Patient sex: M
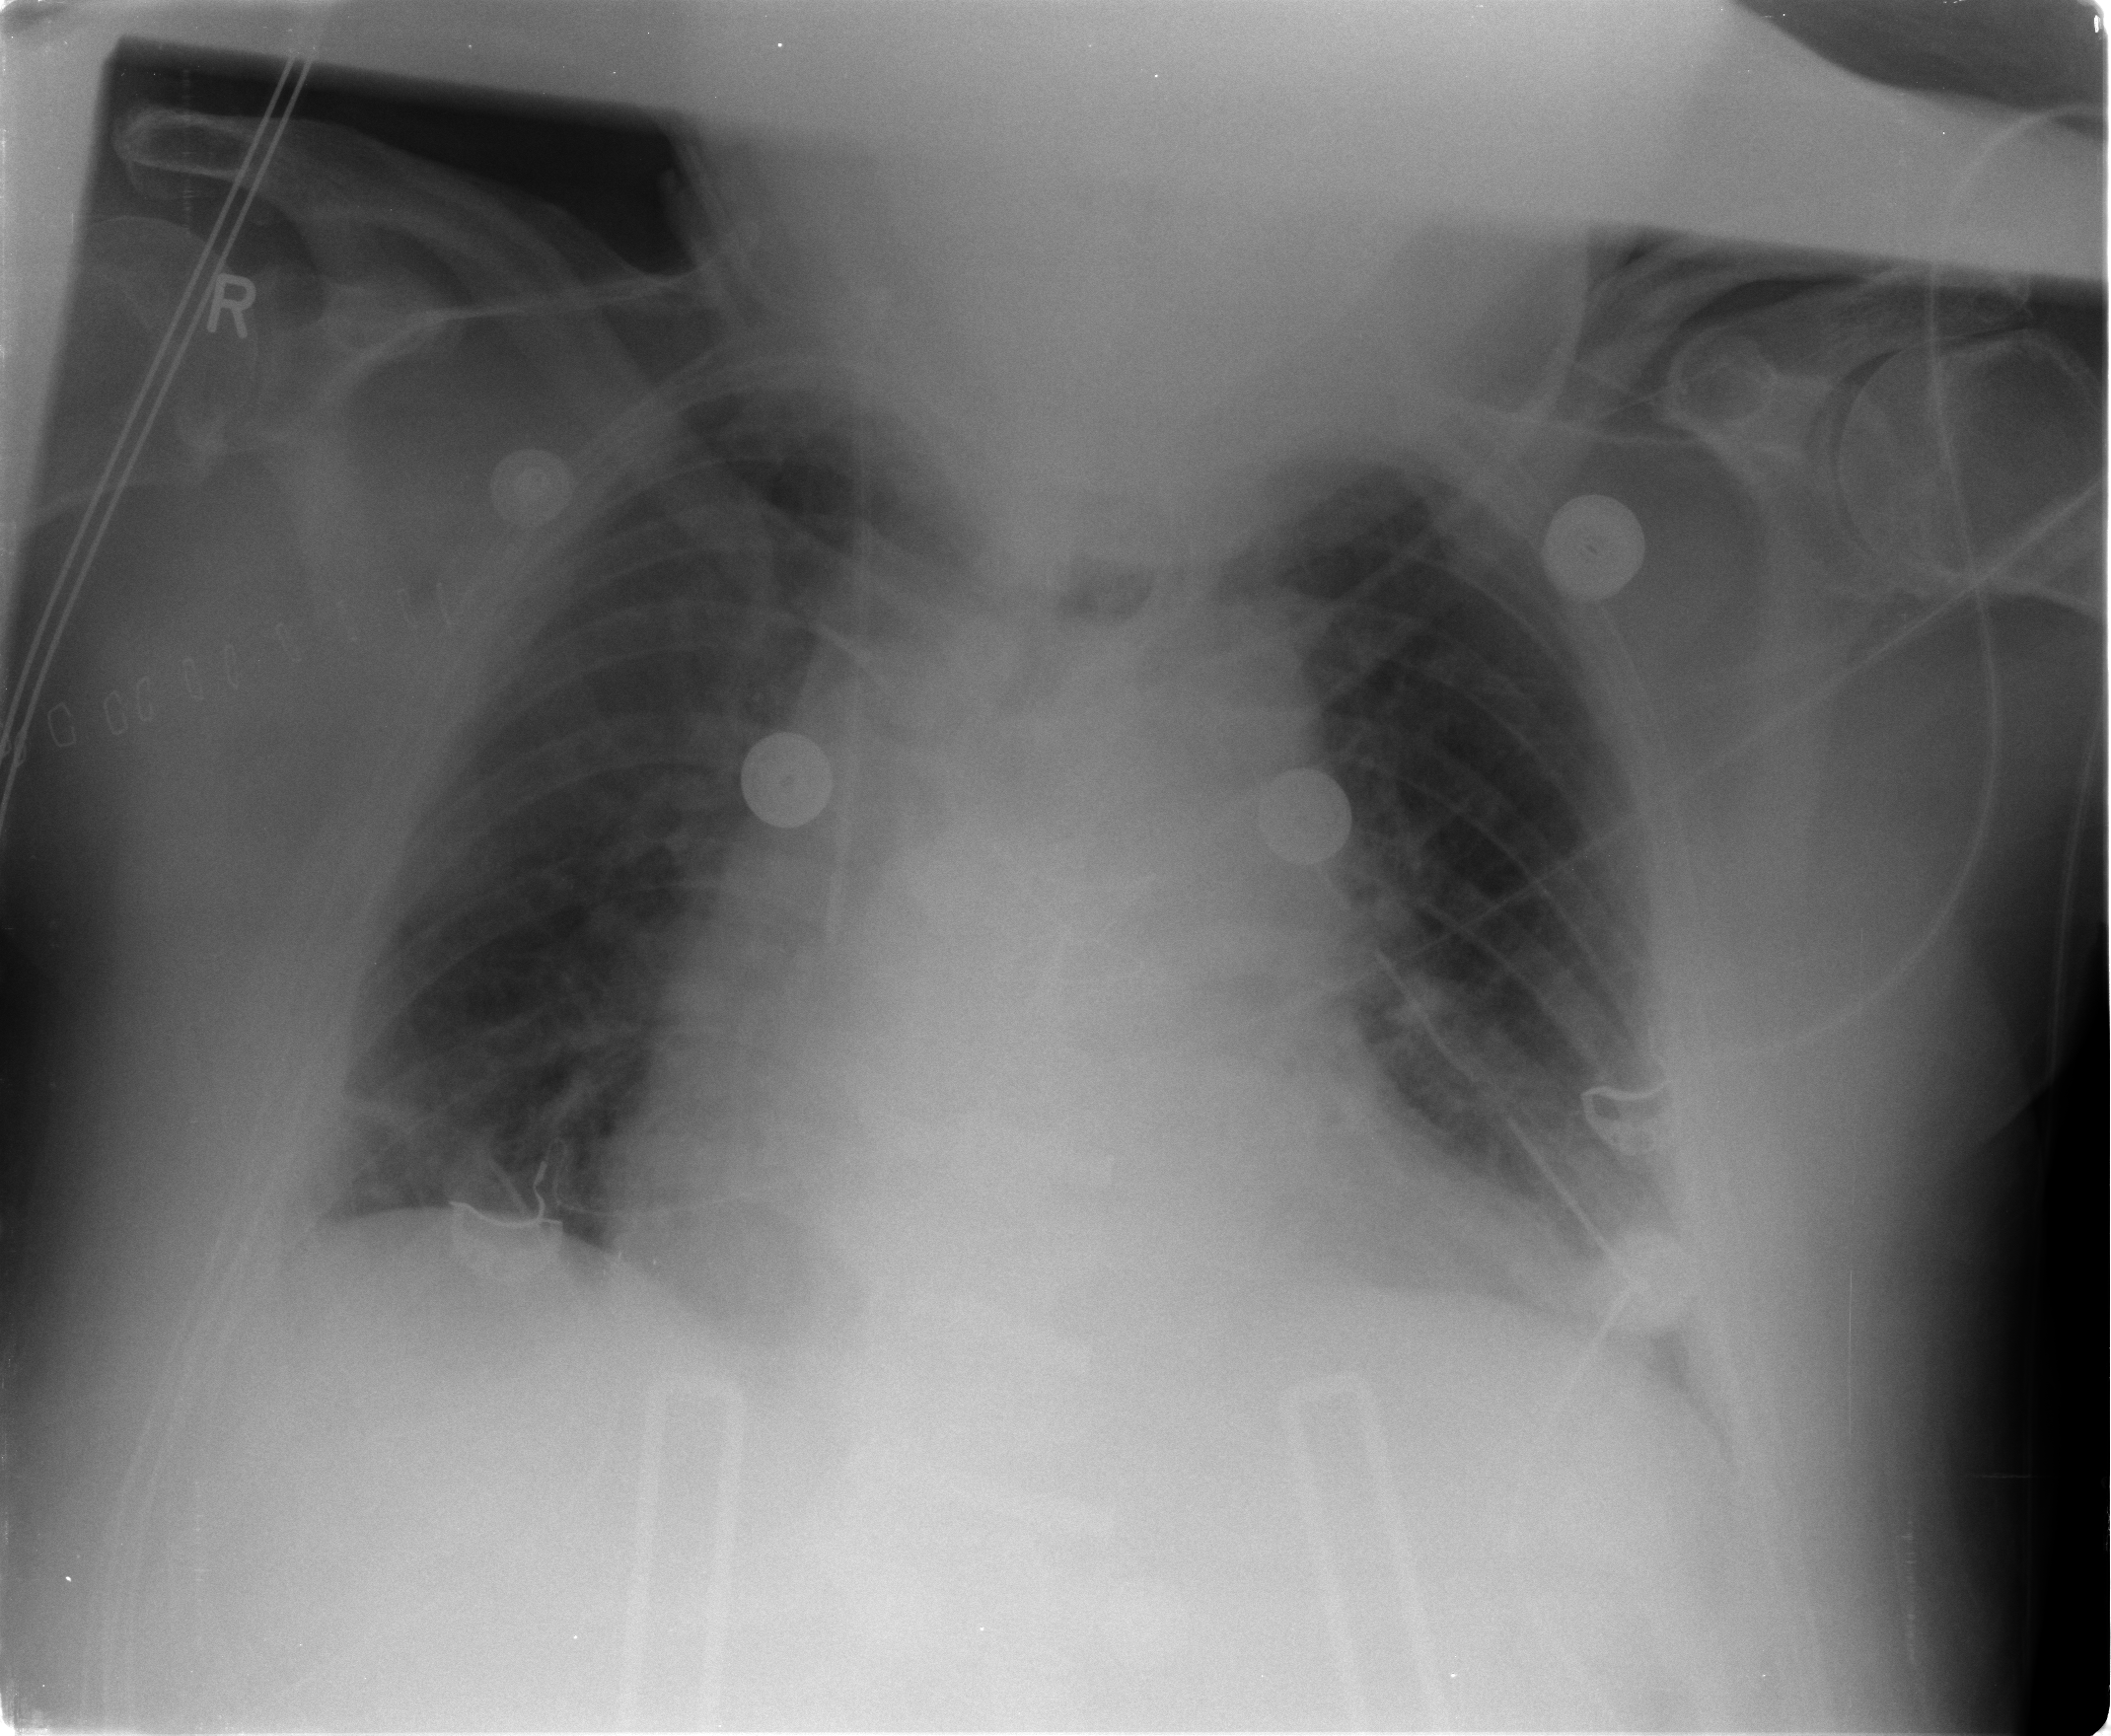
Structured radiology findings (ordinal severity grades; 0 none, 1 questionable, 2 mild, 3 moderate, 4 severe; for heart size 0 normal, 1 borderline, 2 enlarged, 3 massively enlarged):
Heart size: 2
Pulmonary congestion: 1
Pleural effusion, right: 0
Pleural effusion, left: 1
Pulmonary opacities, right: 0
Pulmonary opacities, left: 0
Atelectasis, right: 2
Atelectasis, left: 2